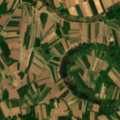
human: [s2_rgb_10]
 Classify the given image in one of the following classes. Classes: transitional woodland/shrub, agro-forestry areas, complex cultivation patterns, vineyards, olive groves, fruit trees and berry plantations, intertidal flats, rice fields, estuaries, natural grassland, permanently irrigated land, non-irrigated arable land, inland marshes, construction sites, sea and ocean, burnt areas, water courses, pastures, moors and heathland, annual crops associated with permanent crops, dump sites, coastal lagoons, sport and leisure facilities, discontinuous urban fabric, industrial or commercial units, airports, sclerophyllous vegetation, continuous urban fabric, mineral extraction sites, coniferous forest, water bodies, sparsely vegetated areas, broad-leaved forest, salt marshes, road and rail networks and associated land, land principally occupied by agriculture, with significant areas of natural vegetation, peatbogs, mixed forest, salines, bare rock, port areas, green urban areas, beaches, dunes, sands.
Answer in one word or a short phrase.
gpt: non-irrigated arable land, land principally occupied by agriculture, with significant areas of natural vegetation